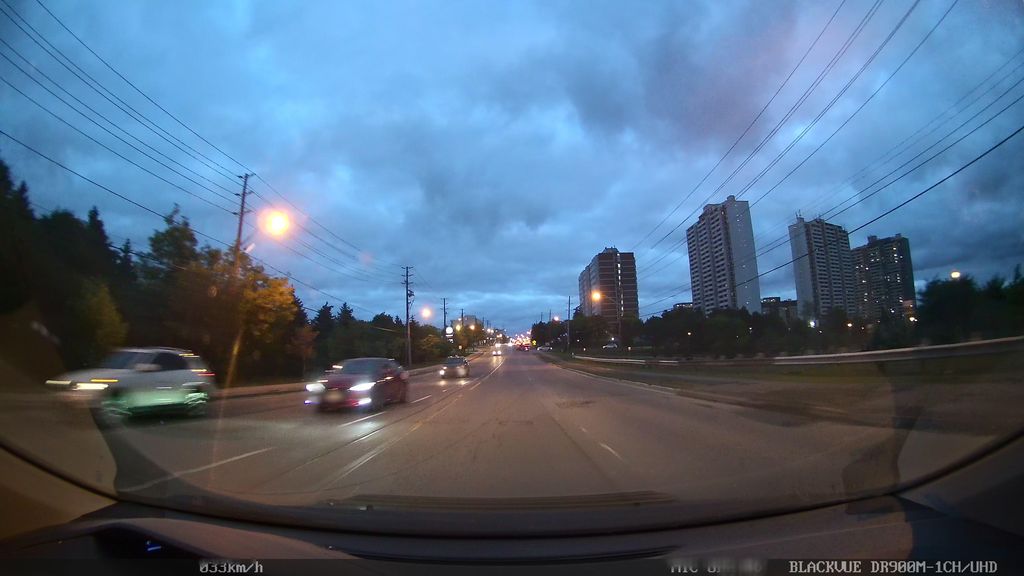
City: toronto